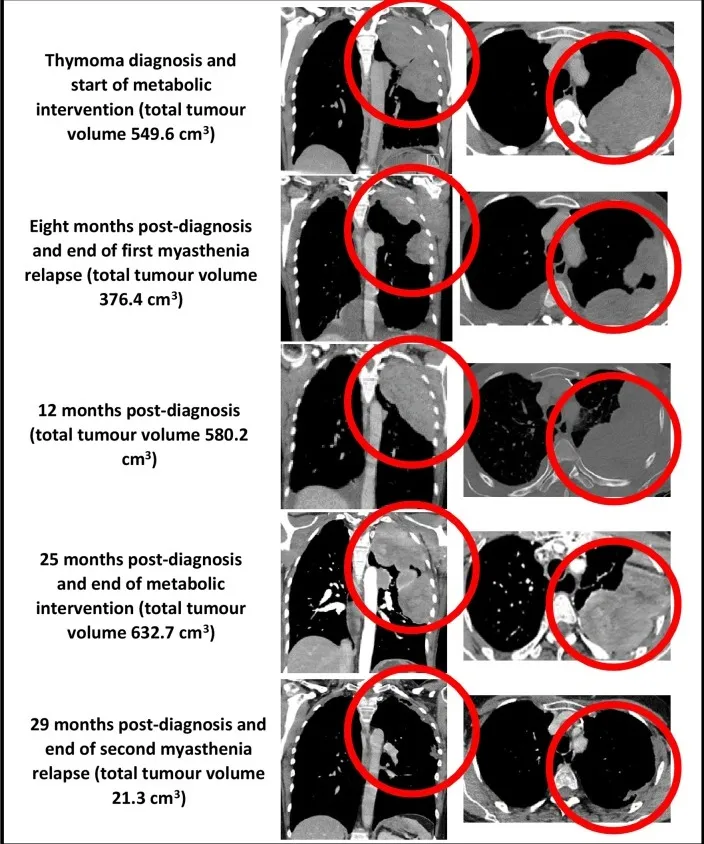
CT chest (coronal and axial views, bulk of tumor circled in red) showing total tumor volumes at diagnosis, 8, 12, 25, and 29 months post-diagnosis.
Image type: radiology (ct)